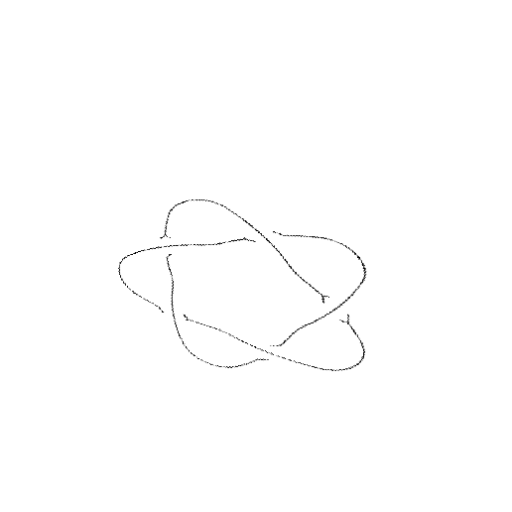
Crossing number: 5